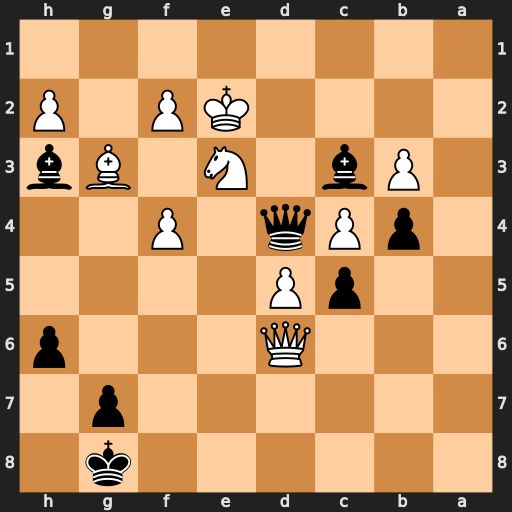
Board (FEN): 6k1/6p1/3Q3p/2pP4/1pPq1P2/1Pb1N1Bb/4KP1P/8
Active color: b
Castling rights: -
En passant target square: -
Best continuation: Qe4 Qe6+ Bxe6